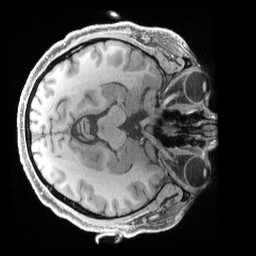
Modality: T1w
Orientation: axial
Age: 43
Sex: male
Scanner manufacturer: siemens
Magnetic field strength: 3 T
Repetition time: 2.4 s
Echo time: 0.00241 s